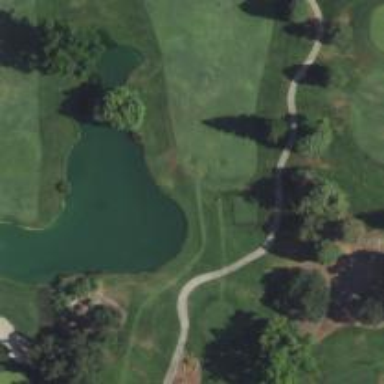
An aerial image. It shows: Water hazard on golf course. The hazard is natural water feature.